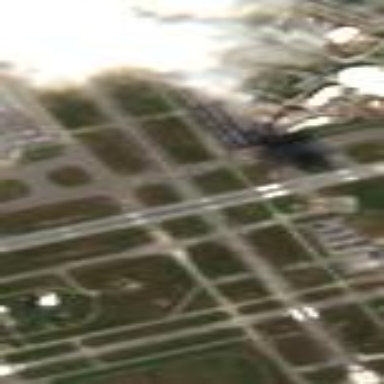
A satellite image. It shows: Runway at airport.